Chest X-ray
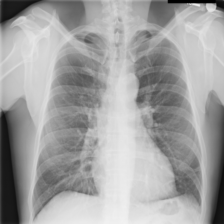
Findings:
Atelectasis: positive
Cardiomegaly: negative
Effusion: negative
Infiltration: negative
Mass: negative
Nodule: negative
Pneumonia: negative
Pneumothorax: negative
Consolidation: negative
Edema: negative
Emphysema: negative
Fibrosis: negative
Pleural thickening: negative
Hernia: negative